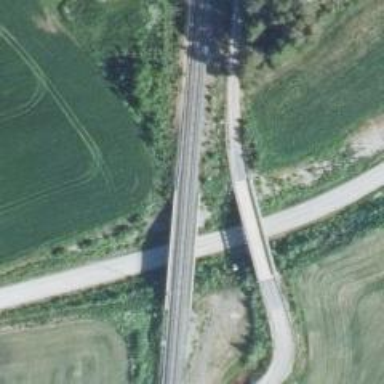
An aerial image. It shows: Bridge over railway with continuous electrified contact line.